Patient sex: F
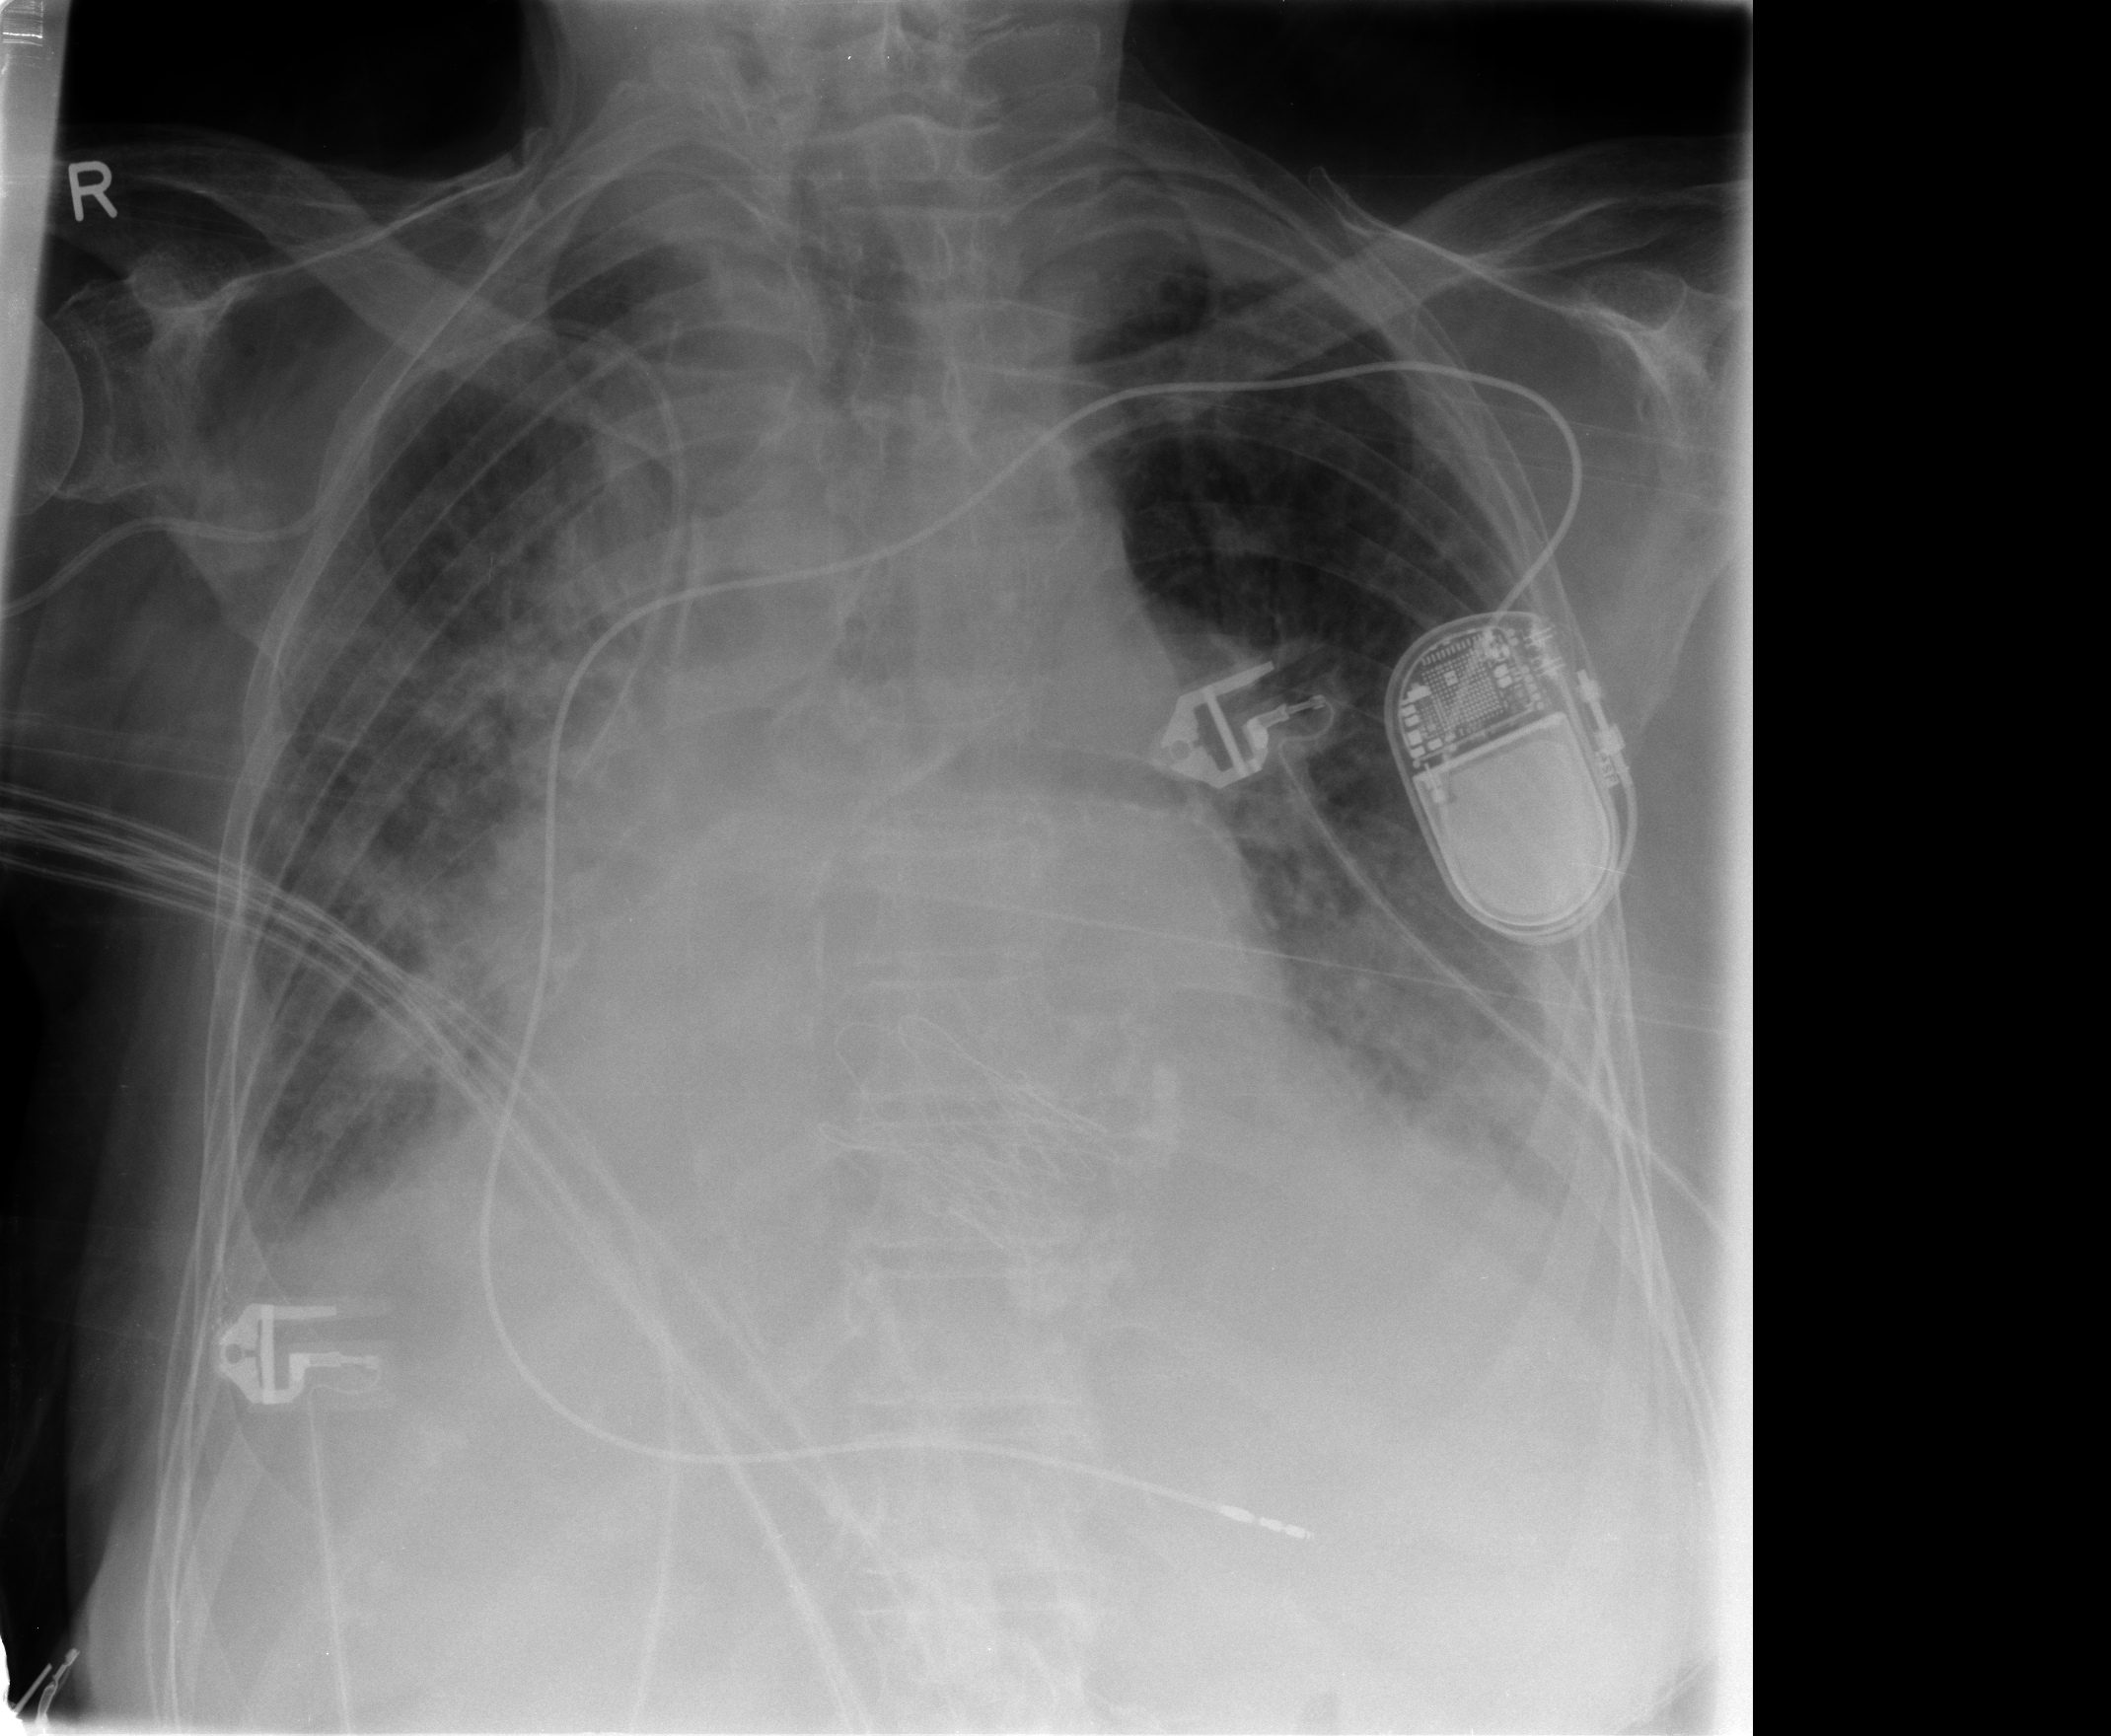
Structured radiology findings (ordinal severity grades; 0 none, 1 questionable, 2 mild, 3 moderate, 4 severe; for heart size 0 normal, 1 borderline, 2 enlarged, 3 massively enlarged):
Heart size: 2
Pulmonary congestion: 2
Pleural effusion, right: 3
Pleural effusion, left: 3
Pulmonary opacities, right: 2
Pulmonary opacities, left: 2
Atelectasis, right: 2
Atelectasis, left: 2